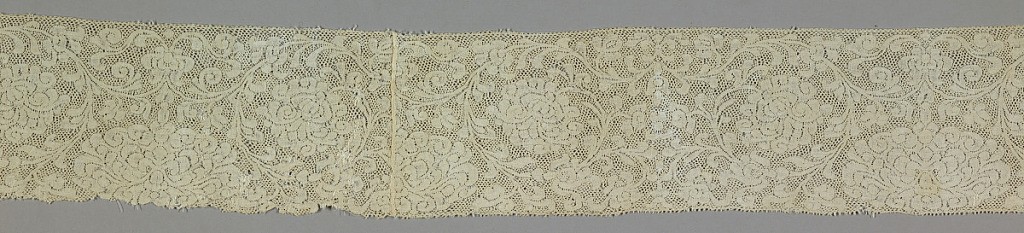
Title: Border
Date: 17th century
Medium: linen Technique: bobbin lace (early Valenciennes ground)
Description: Border of white bobbin lace with a design of a tightly curling vine with large, flattened flower heads. Symmetrical arrangement.